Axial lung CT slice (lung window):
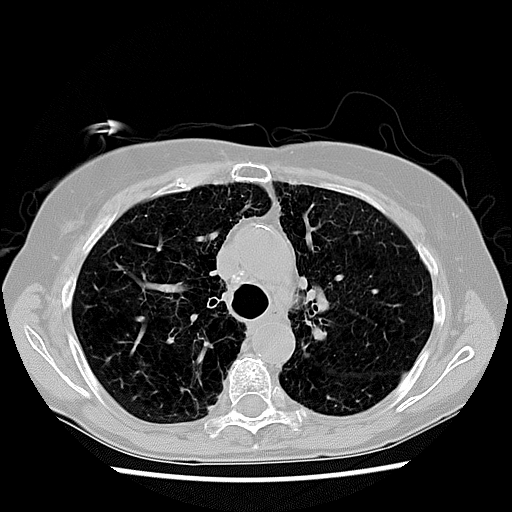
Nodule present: no